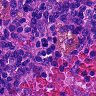
Metastatic tissue present: no